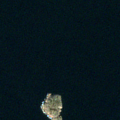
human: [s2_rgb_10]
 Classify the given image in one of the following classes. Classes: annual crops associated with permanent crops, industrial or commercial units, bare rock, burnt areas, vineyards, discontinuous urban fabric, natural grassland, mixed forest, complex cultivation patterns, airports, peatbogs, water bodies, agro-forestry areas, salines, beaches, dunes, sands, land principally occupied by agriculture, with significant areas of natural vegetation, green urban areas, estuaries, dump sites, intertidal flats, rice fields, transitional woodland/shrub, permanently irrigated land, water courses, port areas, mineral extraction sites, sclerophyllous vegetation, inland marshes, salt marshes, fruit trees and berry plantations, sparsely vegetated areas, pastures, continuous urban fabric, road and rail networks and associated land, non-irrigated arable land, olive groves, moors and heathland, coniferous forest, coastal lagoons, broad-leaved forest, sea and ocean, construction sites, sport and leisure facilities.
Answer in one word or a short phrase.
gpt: sea and ocean